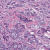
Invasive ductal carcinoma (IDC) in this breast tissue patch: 1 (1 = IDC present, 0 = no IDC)